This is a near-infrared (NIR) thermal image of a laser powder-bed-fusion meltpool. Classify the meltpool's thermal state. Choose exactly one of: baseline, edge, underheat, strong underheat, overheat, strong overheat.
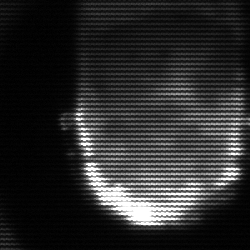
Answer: baseline